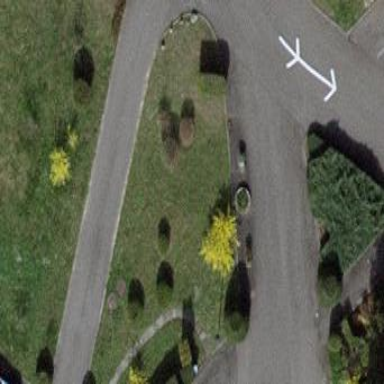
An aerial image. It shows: Garden area designated for leisure land.